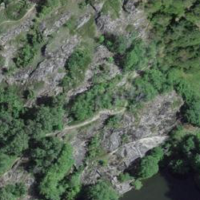
EUNIS habitat code: 50
Species observed at this site:
Trifolium arvense